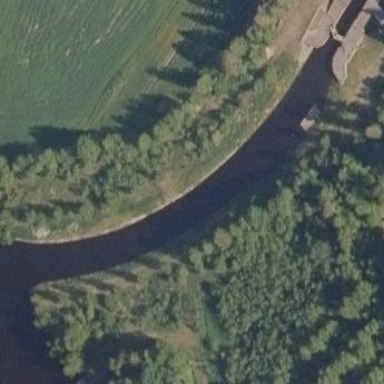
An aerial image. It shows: Scenic canal with flowing water.